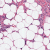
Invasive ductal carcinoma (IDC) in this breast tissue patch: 1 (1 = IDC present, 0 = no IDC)